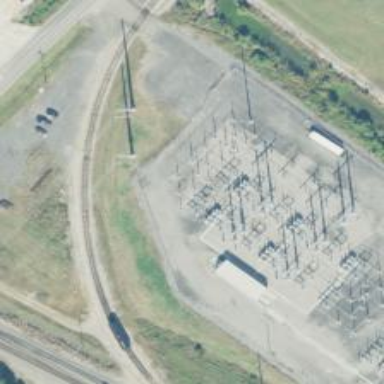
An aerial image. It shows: Switch used for power control.